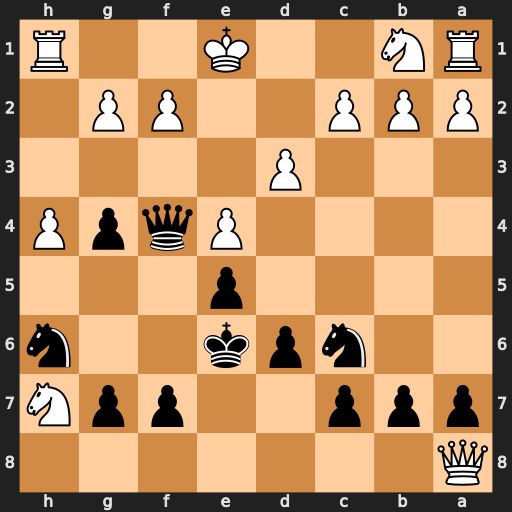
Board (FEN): Q7/ppp2ppN/2npk2n/4p3/4PqpP/3P4/PPP2PP1/RN2K2R
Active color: b
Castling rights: KQ
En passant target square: -
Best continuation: Qc1+ Ke2 Nd4#